Chest X-ray:
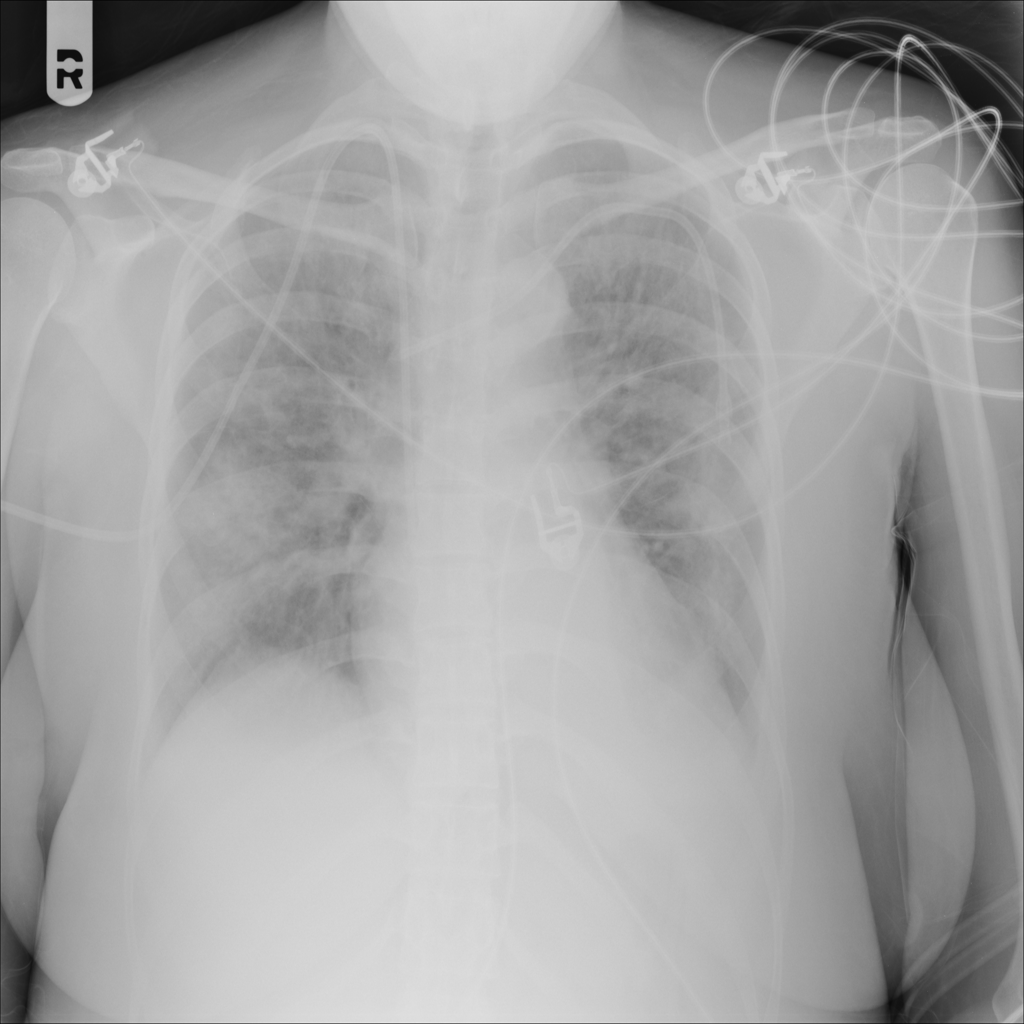
Findings: Consolidation, Effusion
No abnormal finding: no